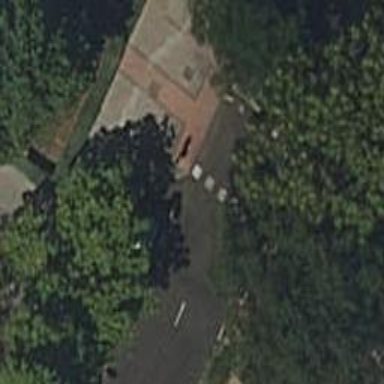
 there are traffic signals and zebra crossing."